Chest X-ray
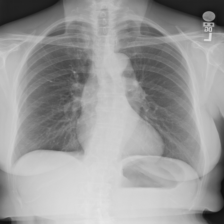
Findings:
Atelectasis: negative
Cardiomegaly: negative
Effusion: negative
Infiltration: negative
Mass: negative
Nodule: negative
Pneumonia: negative
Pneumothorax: negative
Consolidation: negative
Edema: negative
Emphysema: negative
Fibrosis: negative
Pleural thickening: negative
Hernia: negative